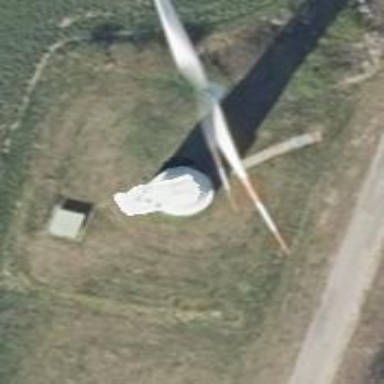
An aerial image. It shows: Wind generator powered by horizontal-axis wind turbine.